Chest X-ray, PA view. Patient: 55 years old, sex M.
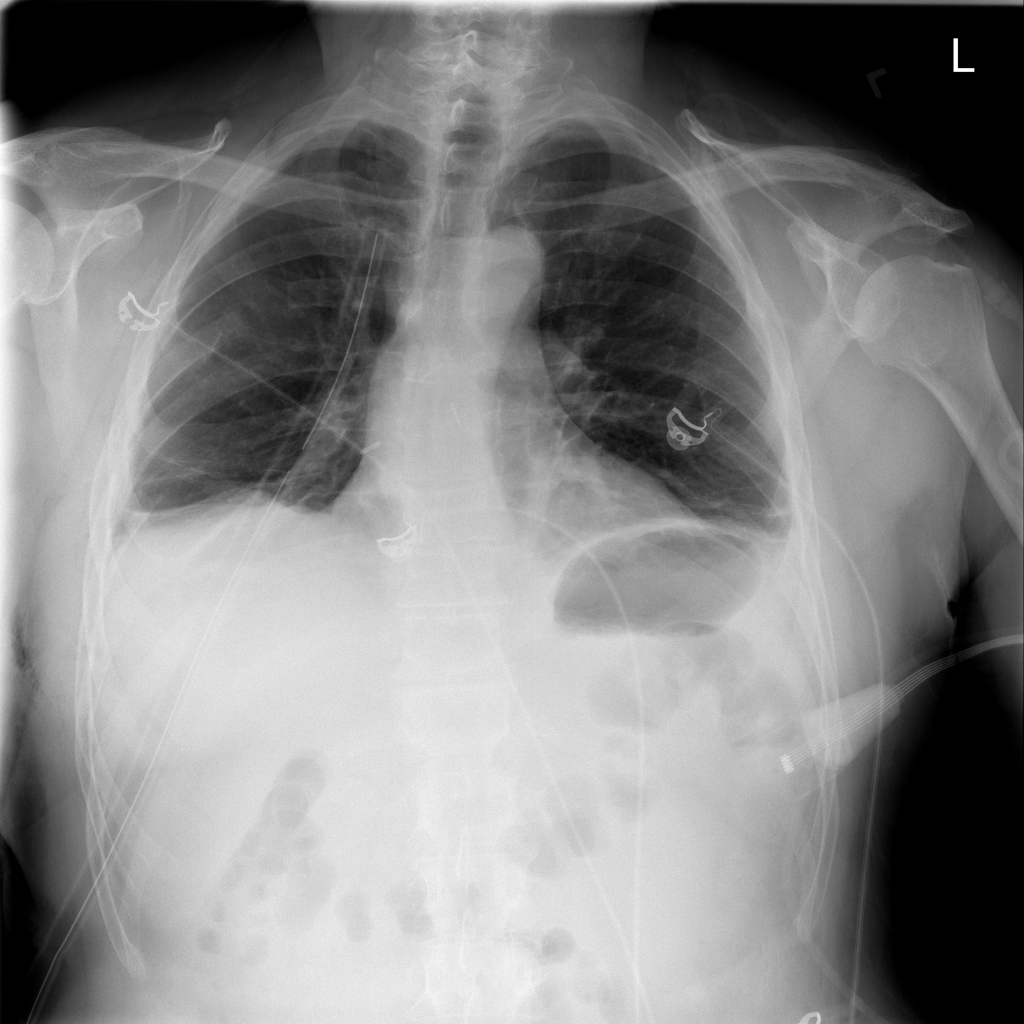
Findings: Atelectasis, Emphysema